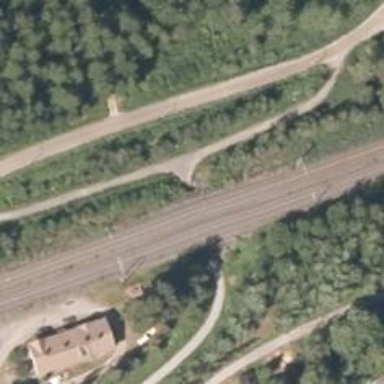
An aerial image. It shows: Cycleway.